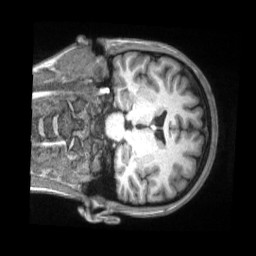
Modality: T1w
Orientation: coronal
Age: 20
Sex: female